Field crop: maize
Growth stage: 1
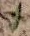
Species: atriplex